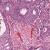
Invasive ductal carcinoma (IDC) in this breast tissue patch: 1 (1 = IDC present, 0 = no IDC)